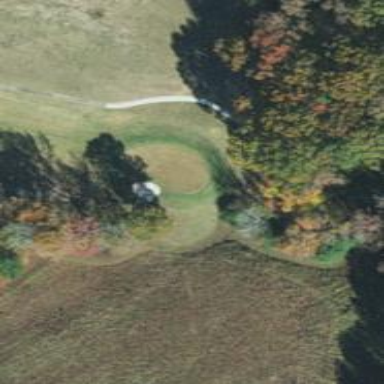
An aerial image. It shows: Golf hole.